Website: bh-photo
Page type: customer-info-address
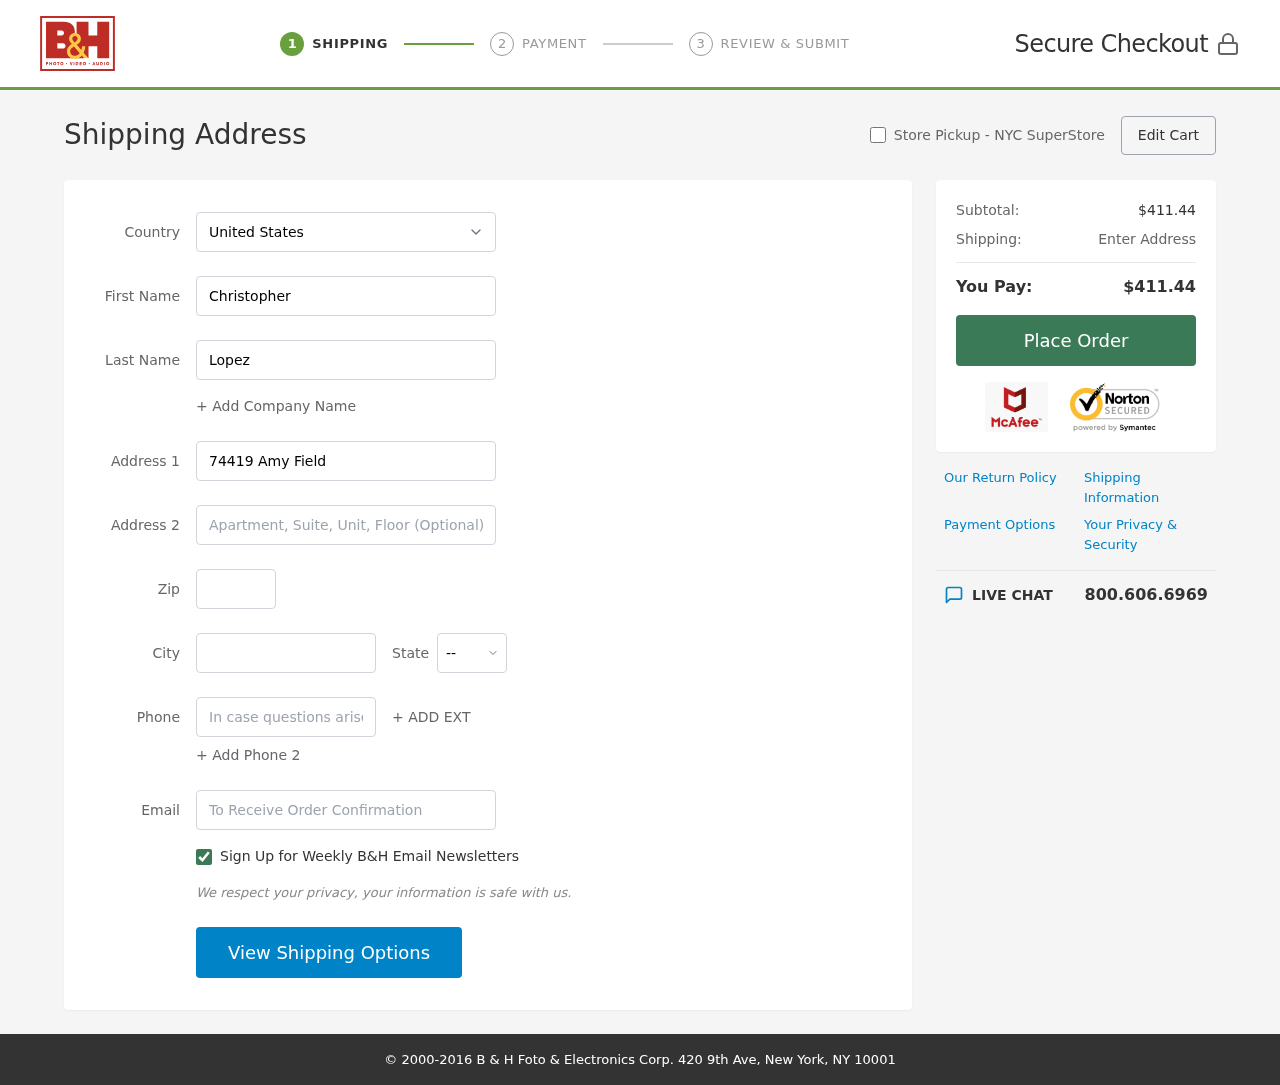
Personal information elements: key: PII_CITY
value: Port Johnberg
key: PII_COUNTRY
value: United States
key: PII_EMAIL
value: clopez@hotmail.com
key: PII_FIRSTNAME
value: Christopher
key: PII_LASTNAME
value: Lopez
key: PII_PHONE
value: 4042573435
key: PII_POSTCODE
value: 04074
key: PII_STATE_ABBR
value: VA
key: PII_STREET
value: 74419 Amy Field
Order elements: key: ORDER_SUBTOTAL
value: $411.44
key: ORDER_TOTAL
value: $411.44